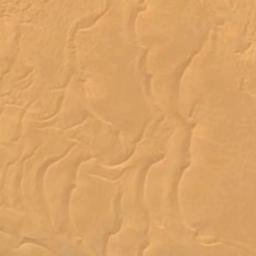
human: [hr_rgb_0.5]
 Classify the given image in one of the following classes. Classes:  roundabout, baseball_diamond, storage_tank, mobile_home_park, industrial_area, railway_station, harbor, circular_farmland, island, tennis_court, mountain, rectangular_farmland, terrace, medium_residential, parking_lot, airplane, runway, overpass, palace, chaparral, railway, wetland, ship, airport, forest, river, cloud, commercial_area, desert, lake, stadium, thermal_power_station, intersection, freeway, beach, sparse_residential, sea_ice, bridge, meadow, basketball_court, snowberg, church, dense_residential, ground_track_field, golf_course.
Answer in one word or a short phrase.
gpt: desert